Question: How should I run my tests?
What's the difference between each one?

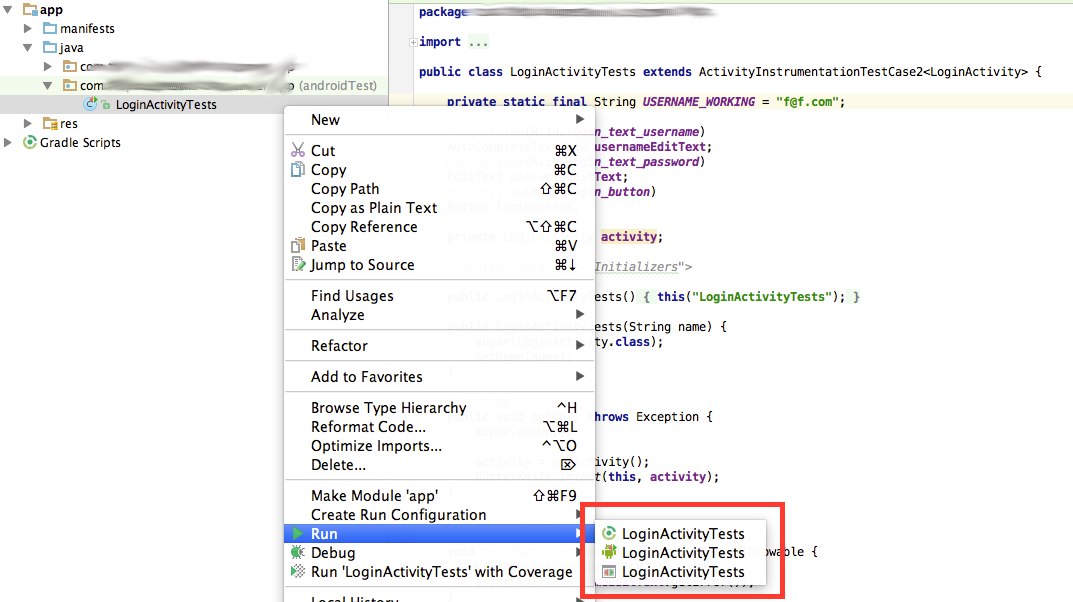
Answer: The first run type uses Gradle with Android studio build system and it has been added quite recently.
The second run type uses JUnit. This option is better than the first one if you are using some jUnit test cases classes like:
<URL>
The third run type uses JUnit framework.
In 95% of cases the first option is the best actually, because the only advantage to use JUnit is to have more support on particular Android's test suite.